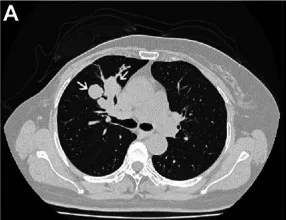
Chest computed tomography showing a soft-tissue density mass in the upper lobe of the right lung. Lung window.
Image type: radiology (ct)